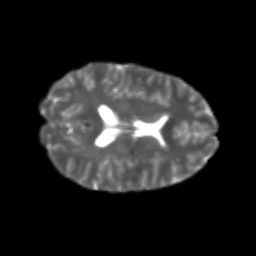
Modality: T2w
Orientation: axial
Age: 26
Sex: female
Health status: healthy
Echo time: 0.074 s